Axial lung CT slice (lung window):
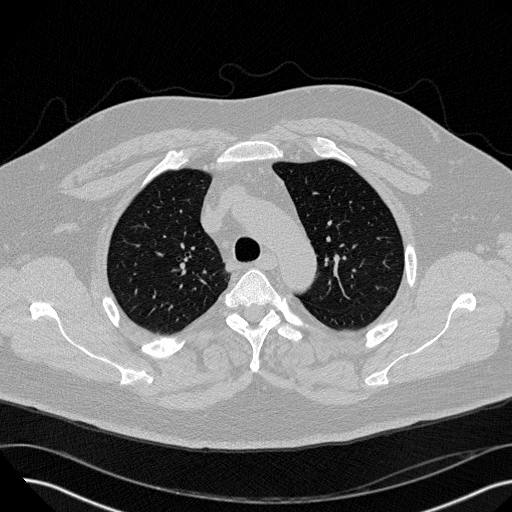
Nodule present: no